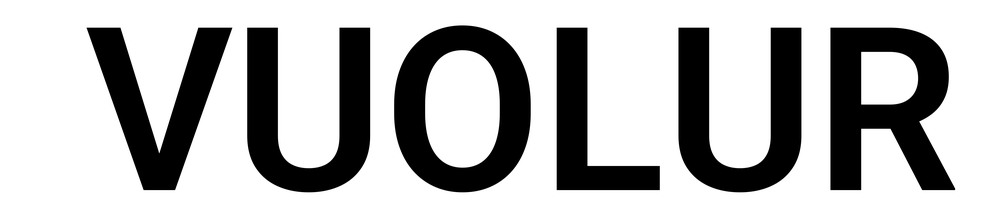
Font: Roboto_SemiBold